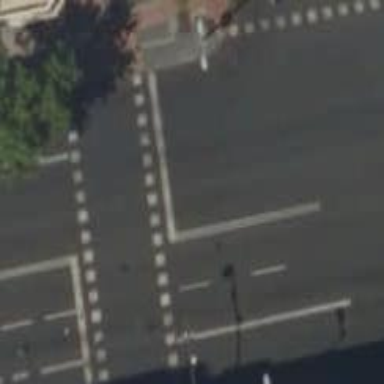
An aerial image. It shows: Road crossing with traffic signals.